Field crop: maize
Growth stage: 2
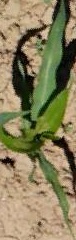
Species: maize